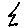
Label: tree